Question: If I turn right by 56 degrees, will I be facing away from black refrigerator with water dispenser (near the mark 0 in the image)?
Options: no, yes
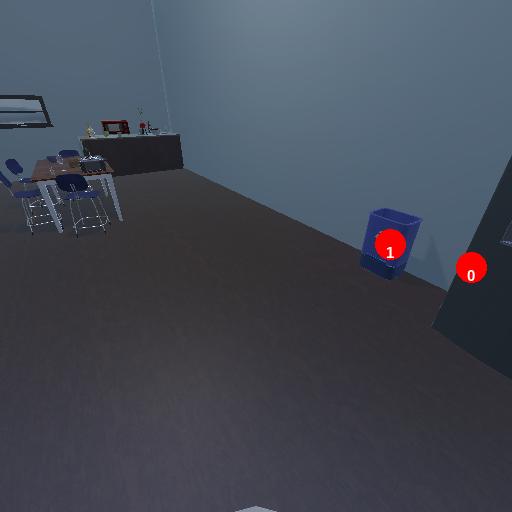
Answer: no